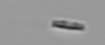
Label: pennate